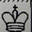
Piece: wK